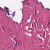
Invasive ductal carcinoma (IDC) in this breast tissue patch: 0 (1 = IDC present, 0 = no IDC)